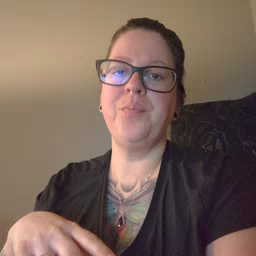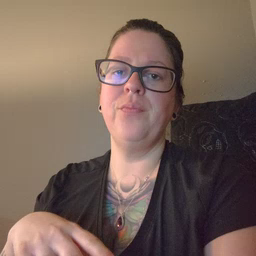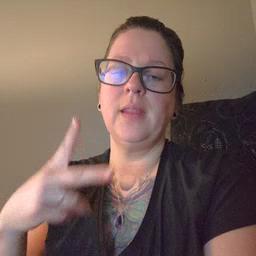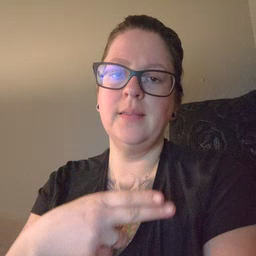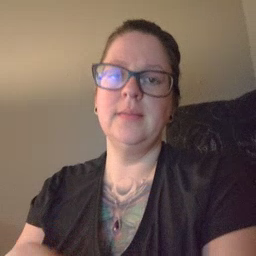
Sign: cut